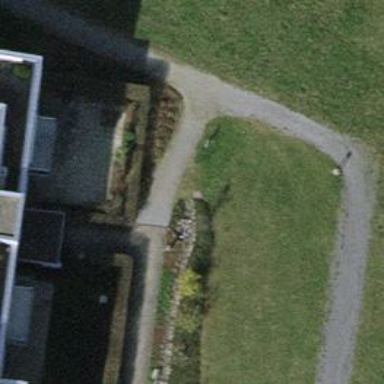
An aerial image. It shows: Footway surfaced with paving stones.